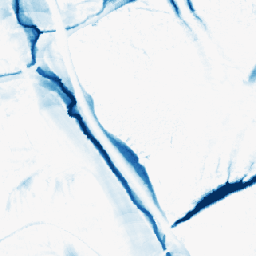
Category: morphological
Decomposition family: morphological_ellipse
Decomposition parameters: operation: closing
width: 20
height: 50
Upsampling method: area
Upsampling parameters: scale: 8
Upsampling scale: 8